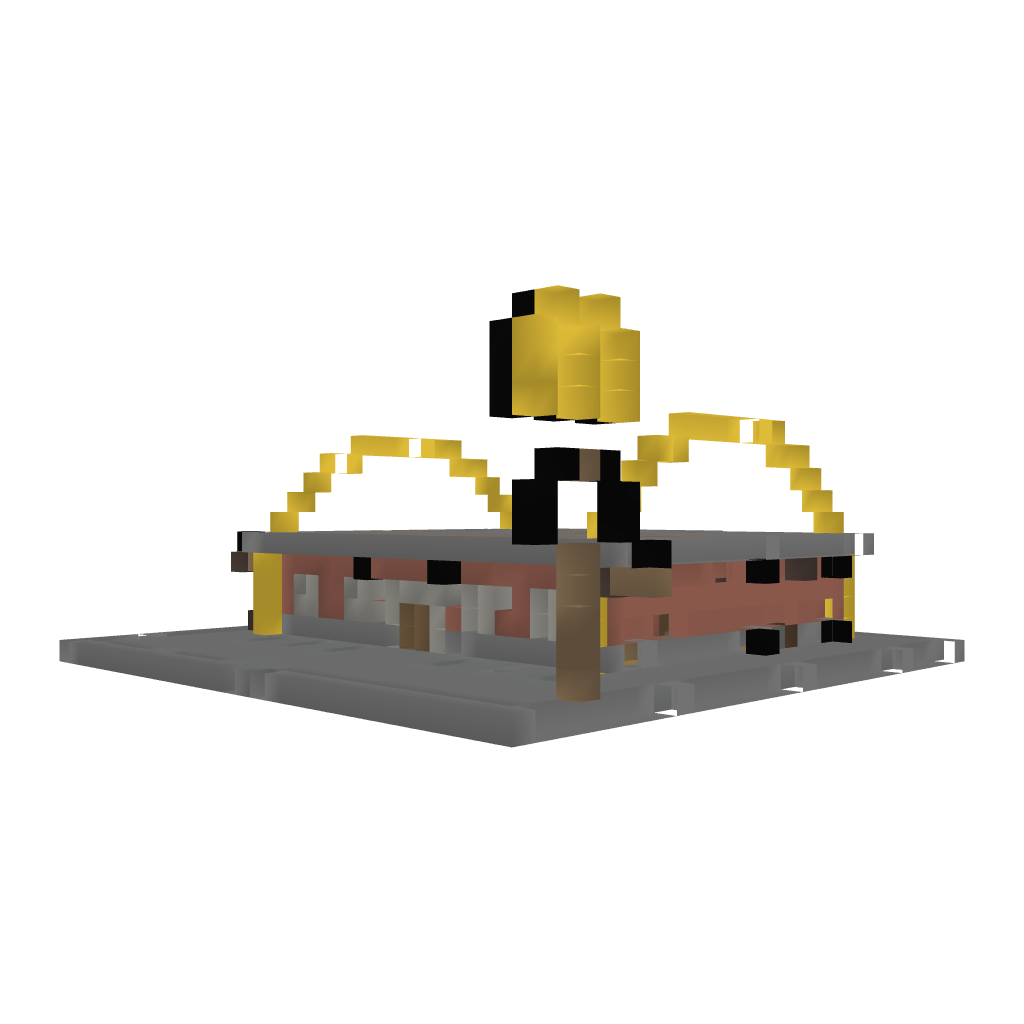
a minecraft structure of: Classic McDonalds